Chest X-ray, PA view. Patient: 65 years old, sex F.
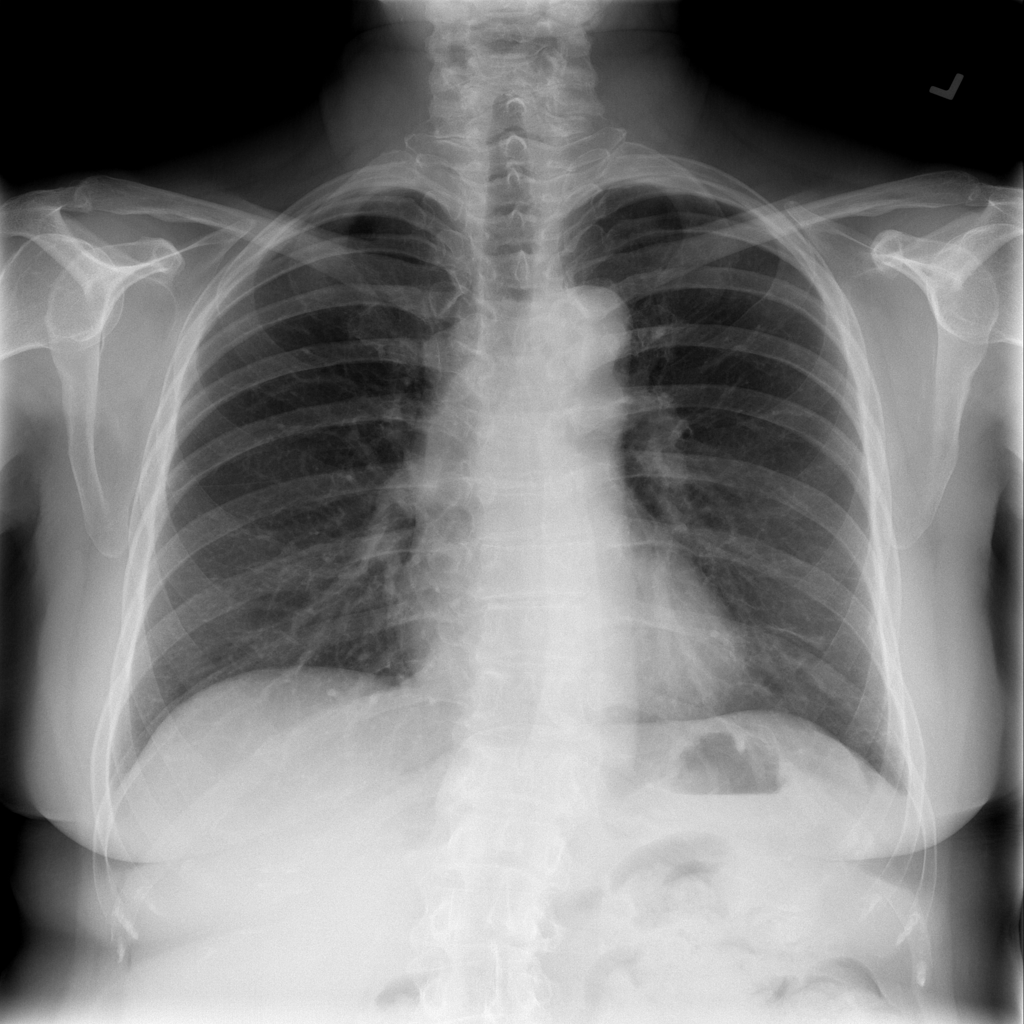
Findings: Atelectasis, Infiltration